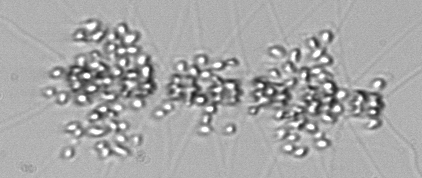
Label: Chaetoceros_didymus_TAG_external_flagellate